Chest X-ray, PA view. Patient: 49 years old, sex F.
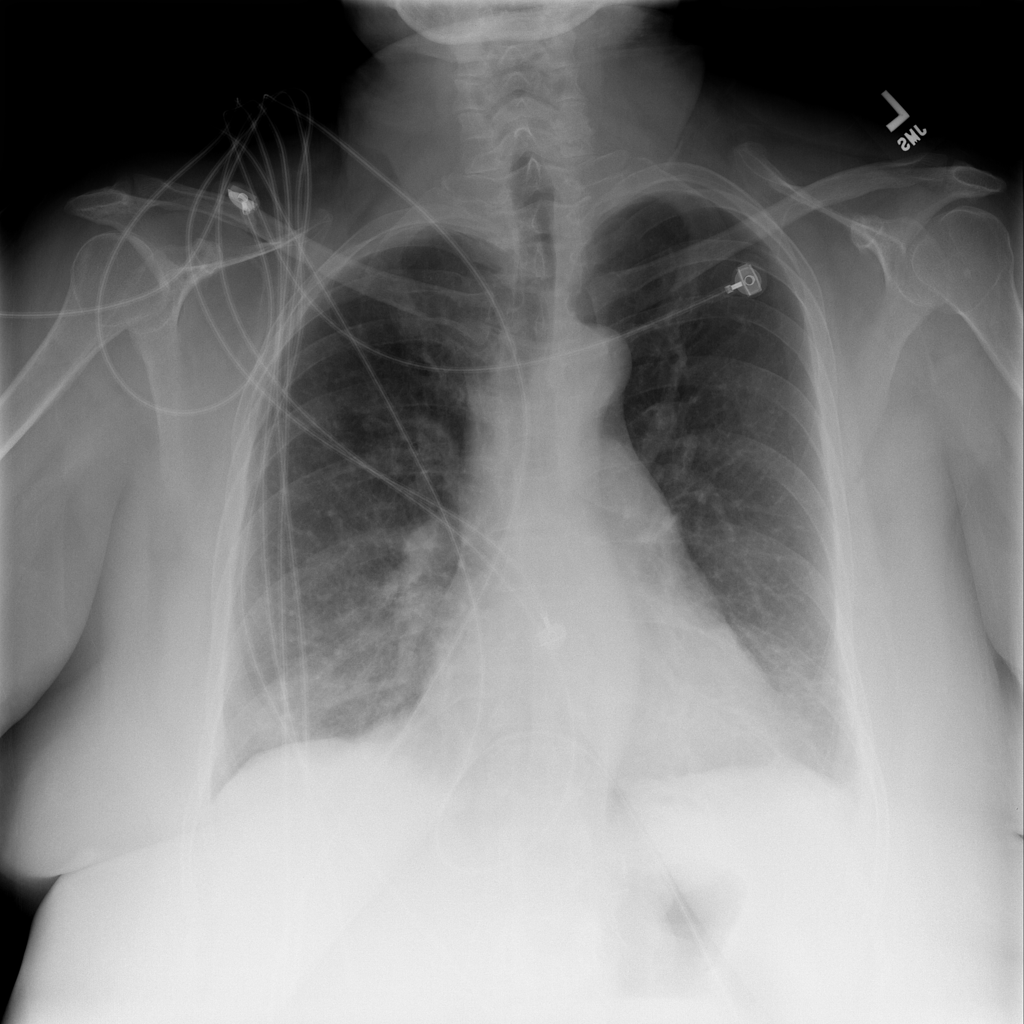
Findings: Atelectasis, Infiltration